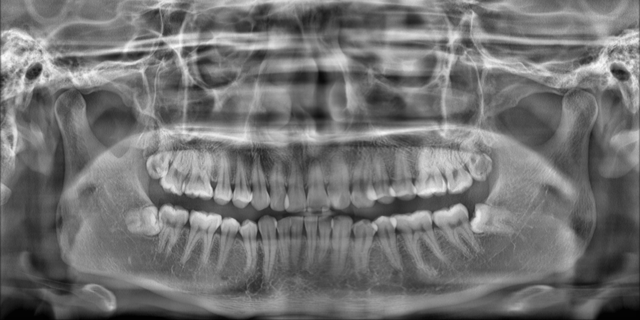
adult